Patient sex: M
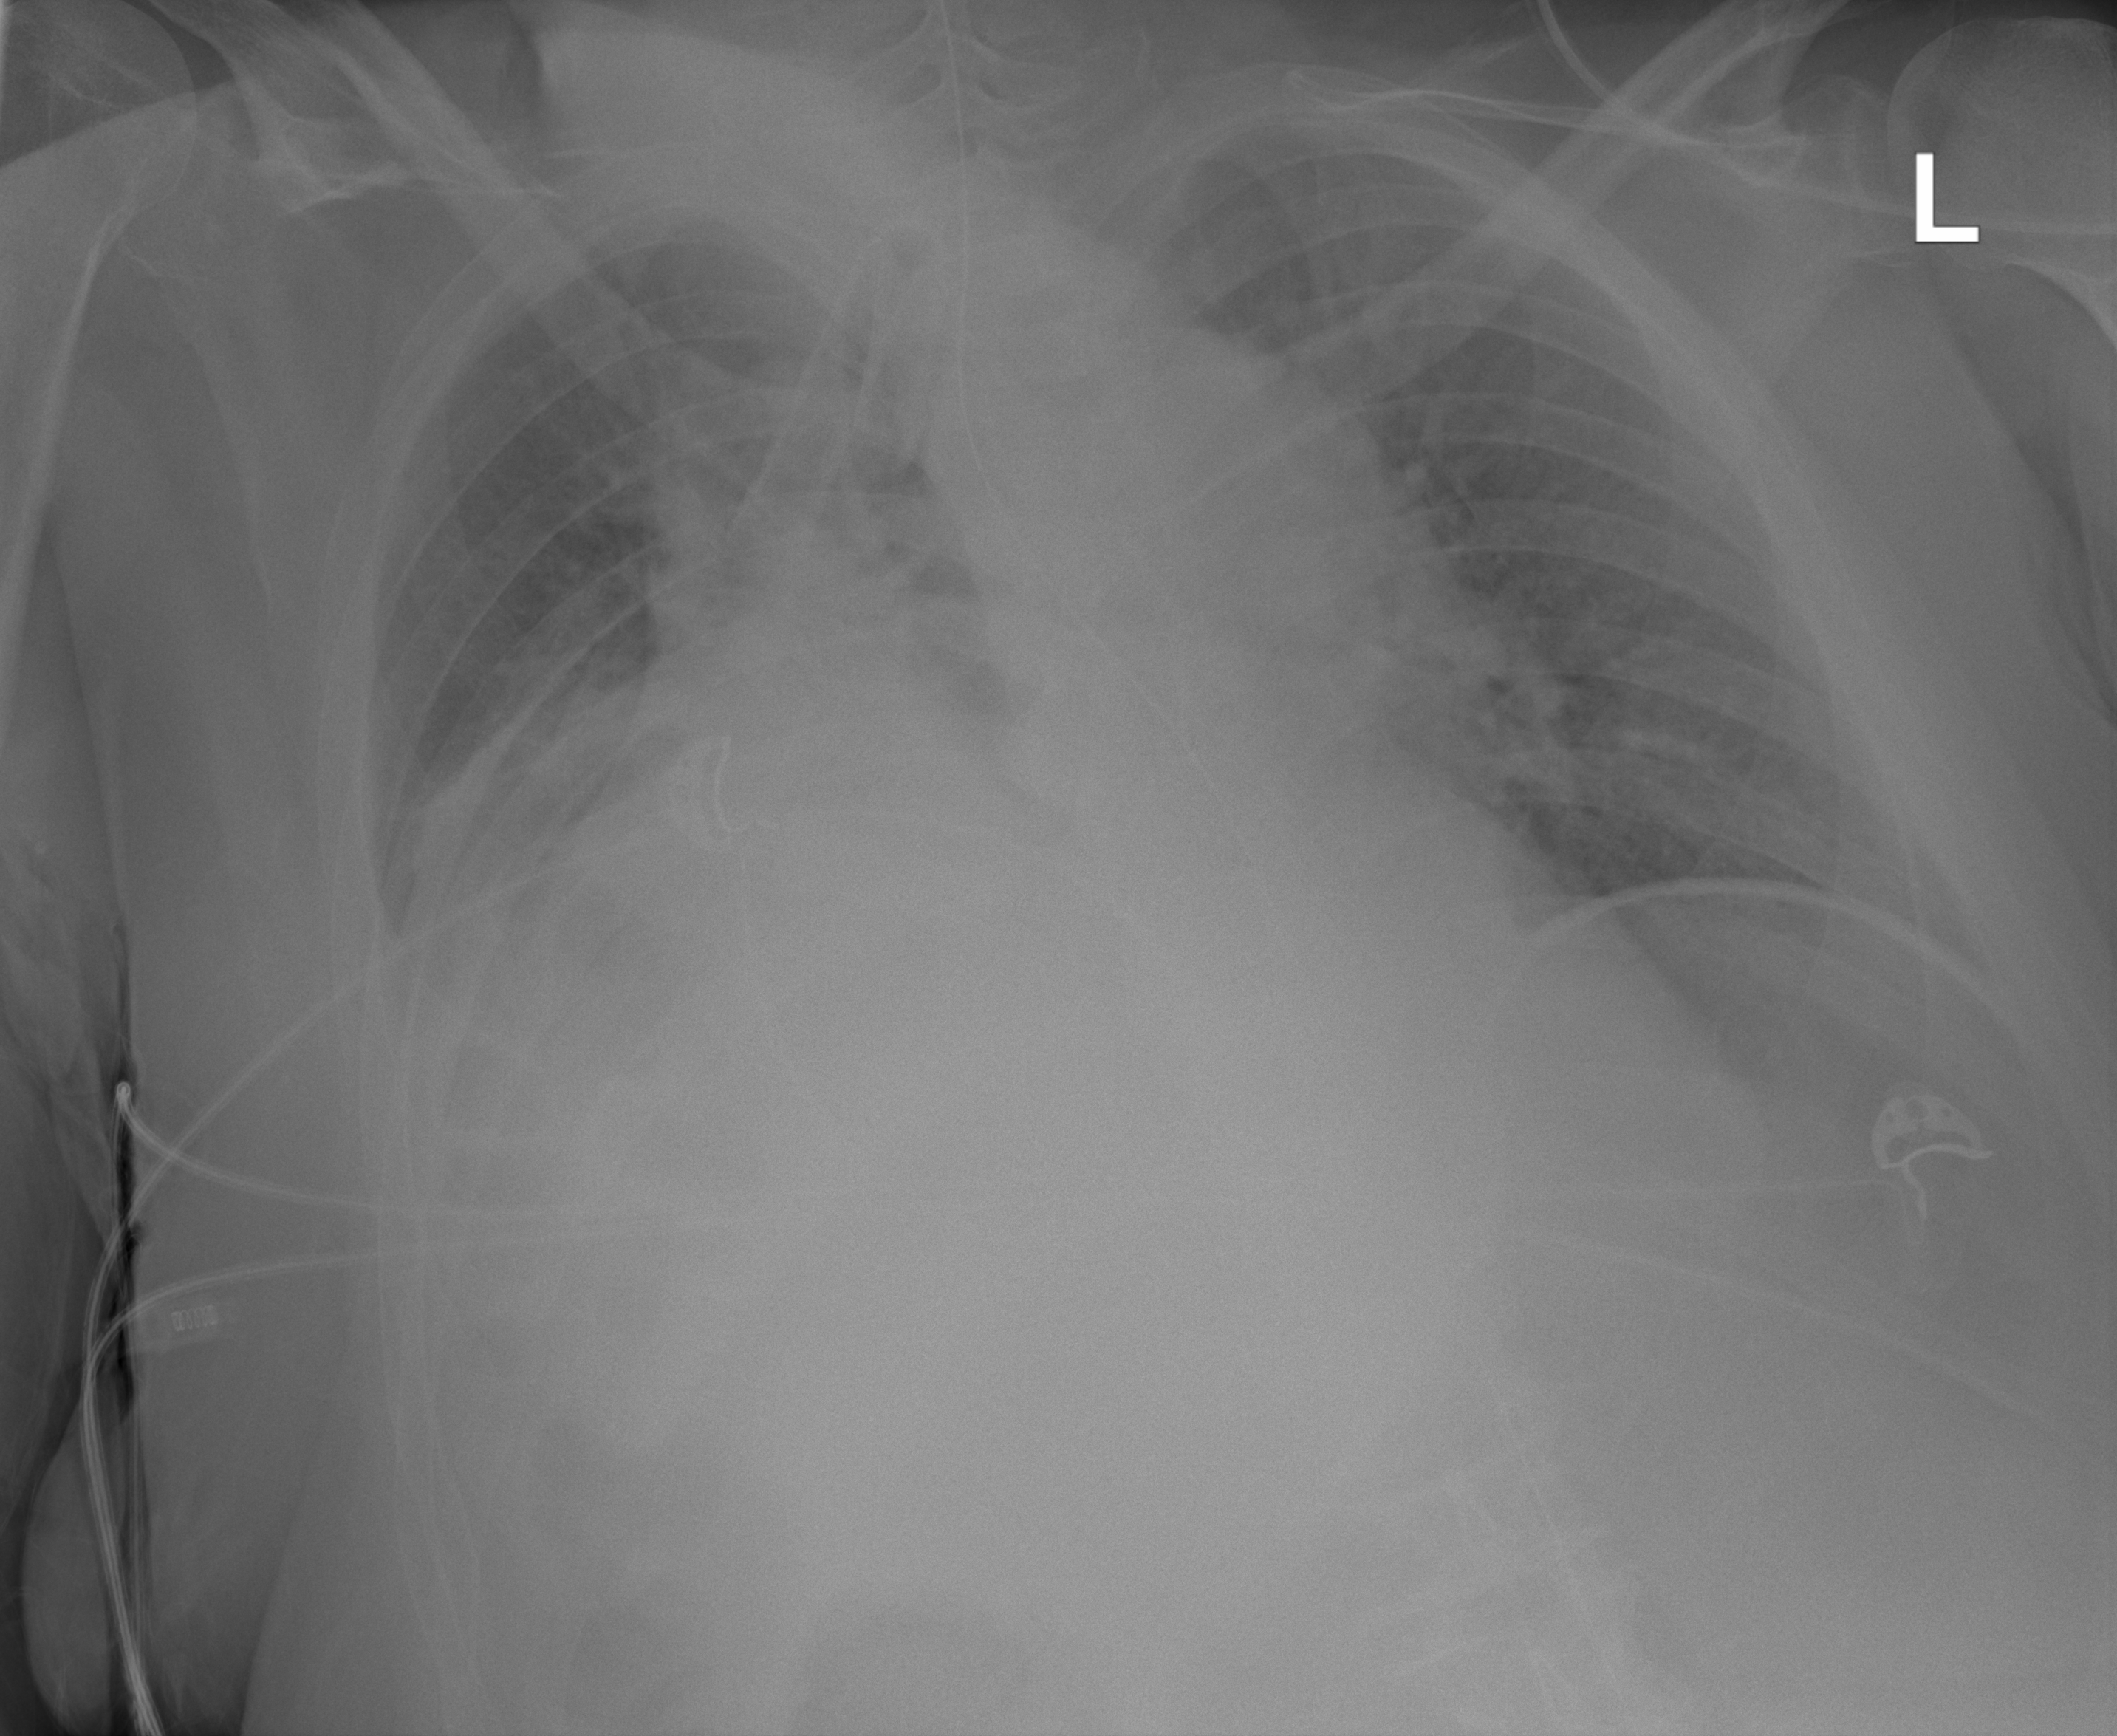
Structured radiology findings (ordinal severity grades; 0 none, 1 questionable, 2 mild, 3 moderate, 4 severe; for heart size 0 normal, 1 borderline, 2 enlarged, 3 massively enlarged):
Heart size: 2
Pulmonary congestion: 2
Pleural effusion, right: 2
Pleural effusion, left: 0
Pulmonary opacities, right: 0
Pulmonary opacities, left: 0
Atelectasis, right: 3
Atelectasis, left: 2